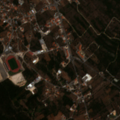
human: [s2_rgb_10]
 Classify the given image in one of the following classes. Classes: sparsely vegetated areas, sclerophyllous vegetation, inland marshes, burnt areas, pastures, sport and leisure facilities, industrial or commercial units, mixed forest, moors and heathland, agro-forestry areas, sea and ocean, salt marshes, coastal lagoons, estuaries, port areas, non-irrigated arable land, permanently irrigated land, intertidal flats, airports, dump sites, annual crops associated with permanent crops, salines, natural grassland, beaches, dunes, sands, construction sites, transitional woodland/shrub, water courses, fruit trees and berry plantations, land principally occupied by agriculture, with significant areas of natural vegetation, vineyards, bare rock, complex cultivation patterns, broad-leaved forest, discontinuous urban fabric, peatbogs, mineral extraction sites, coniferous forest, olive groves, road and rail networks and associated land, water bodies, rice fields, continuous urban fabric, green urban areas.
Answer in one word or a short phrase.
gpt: discontinuous urban fabric, olive groves, annual crops associated with permanent crops, land principally occupied by agriculture, with significant areas of natural vegetation, mixed forest, transitional woodland/shrub